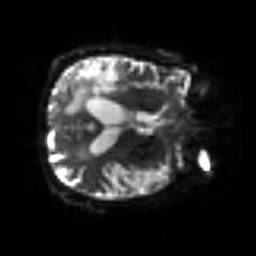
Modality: sbref
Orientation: axial
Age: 75
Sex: male
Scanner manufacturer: siemens
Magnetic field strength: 3 T
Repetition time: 3.2 s
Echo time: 0.081 s